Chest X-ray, PA view. Patient: 58 years old, sex F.
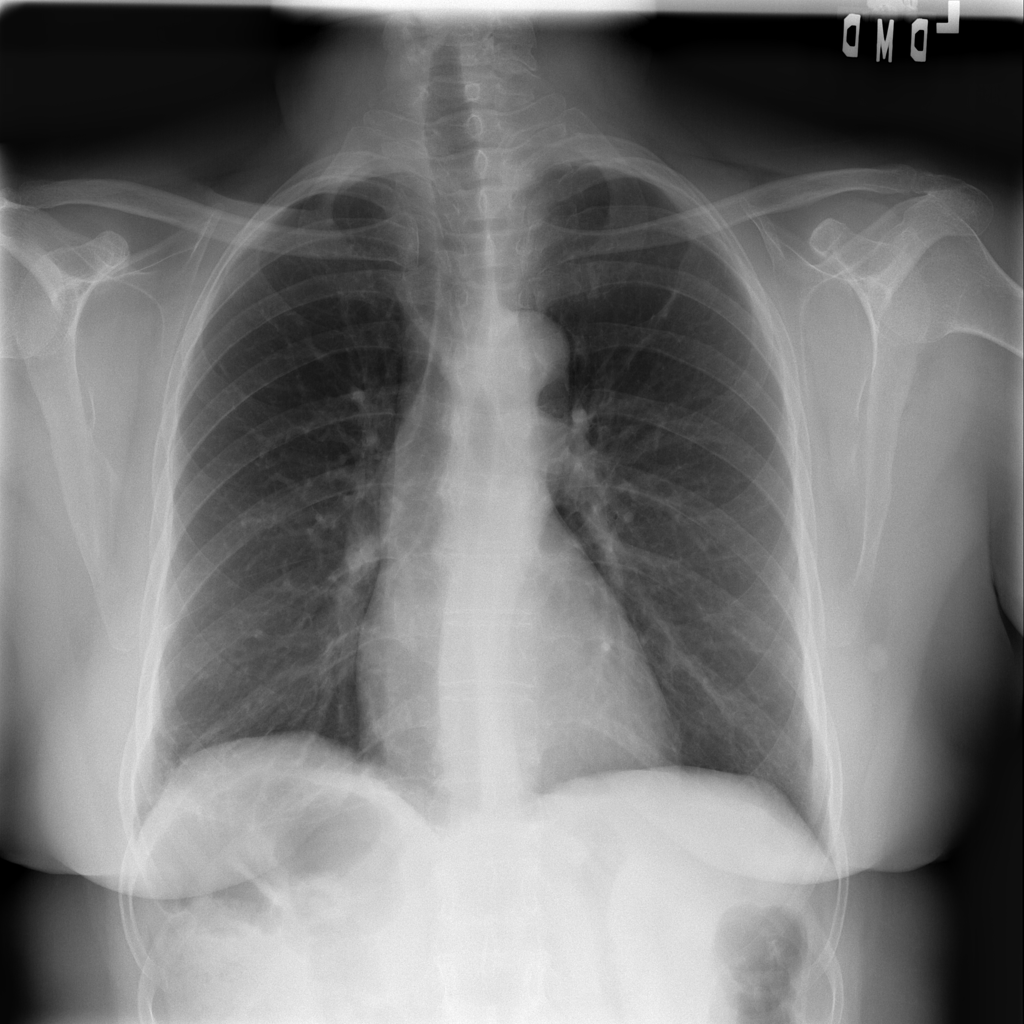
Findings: No Finding